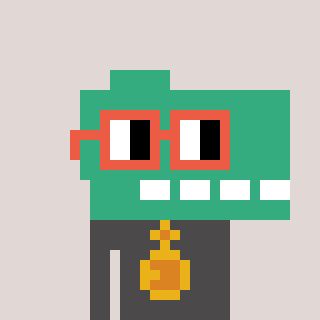
a pixel art character with square orange glasses, a dino-shaped head and a grayscale-colored body on a warm background